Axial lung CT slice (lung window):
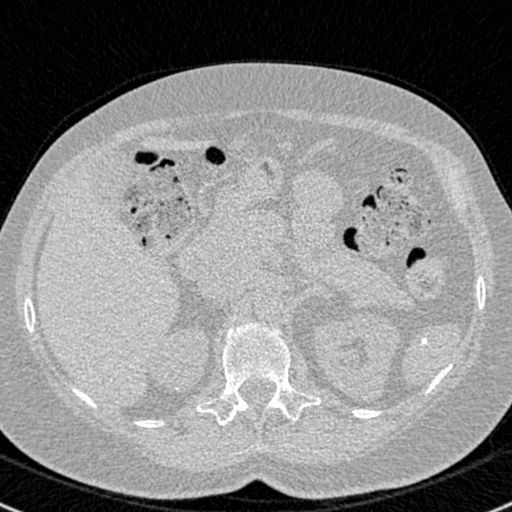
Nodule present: no